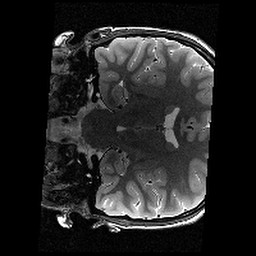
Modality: T2w
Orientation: coronal
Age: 13
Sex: female
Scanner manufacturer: siemens
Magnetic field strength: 3 T
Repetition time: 9.23 s
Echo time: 0.067 s